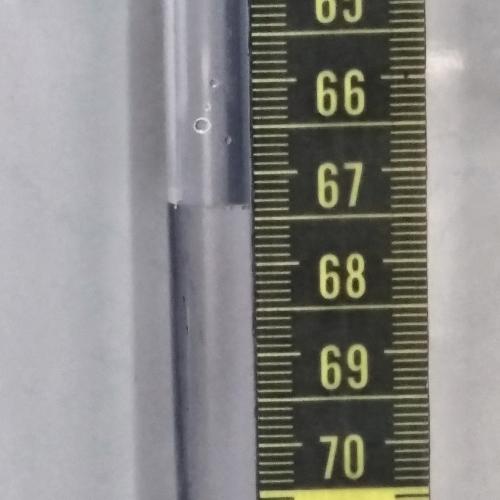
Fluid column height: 67.4 cm